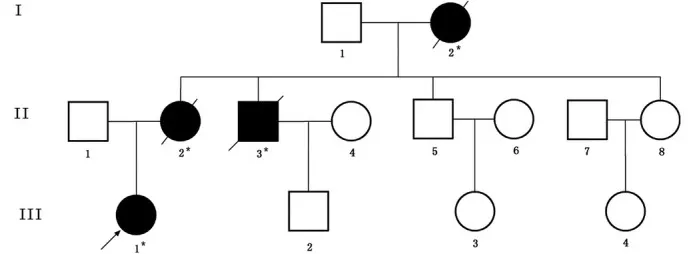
Pedigree structure of the Chinese family with familial adenomatous polyposis (FAP). Family members with FAP are indicated with Shading. Squares and circles denoted males and females, respectively. Roman numerals indicate generations. Arrow indicates the proband (III-1).
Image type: pathology (giemsa)